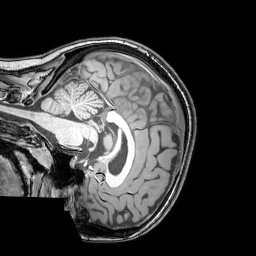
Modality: T1w
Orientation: sagittal
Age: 20
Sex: female
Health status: healthy
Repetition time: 0.081 s
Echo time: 0.037 s